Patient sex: F
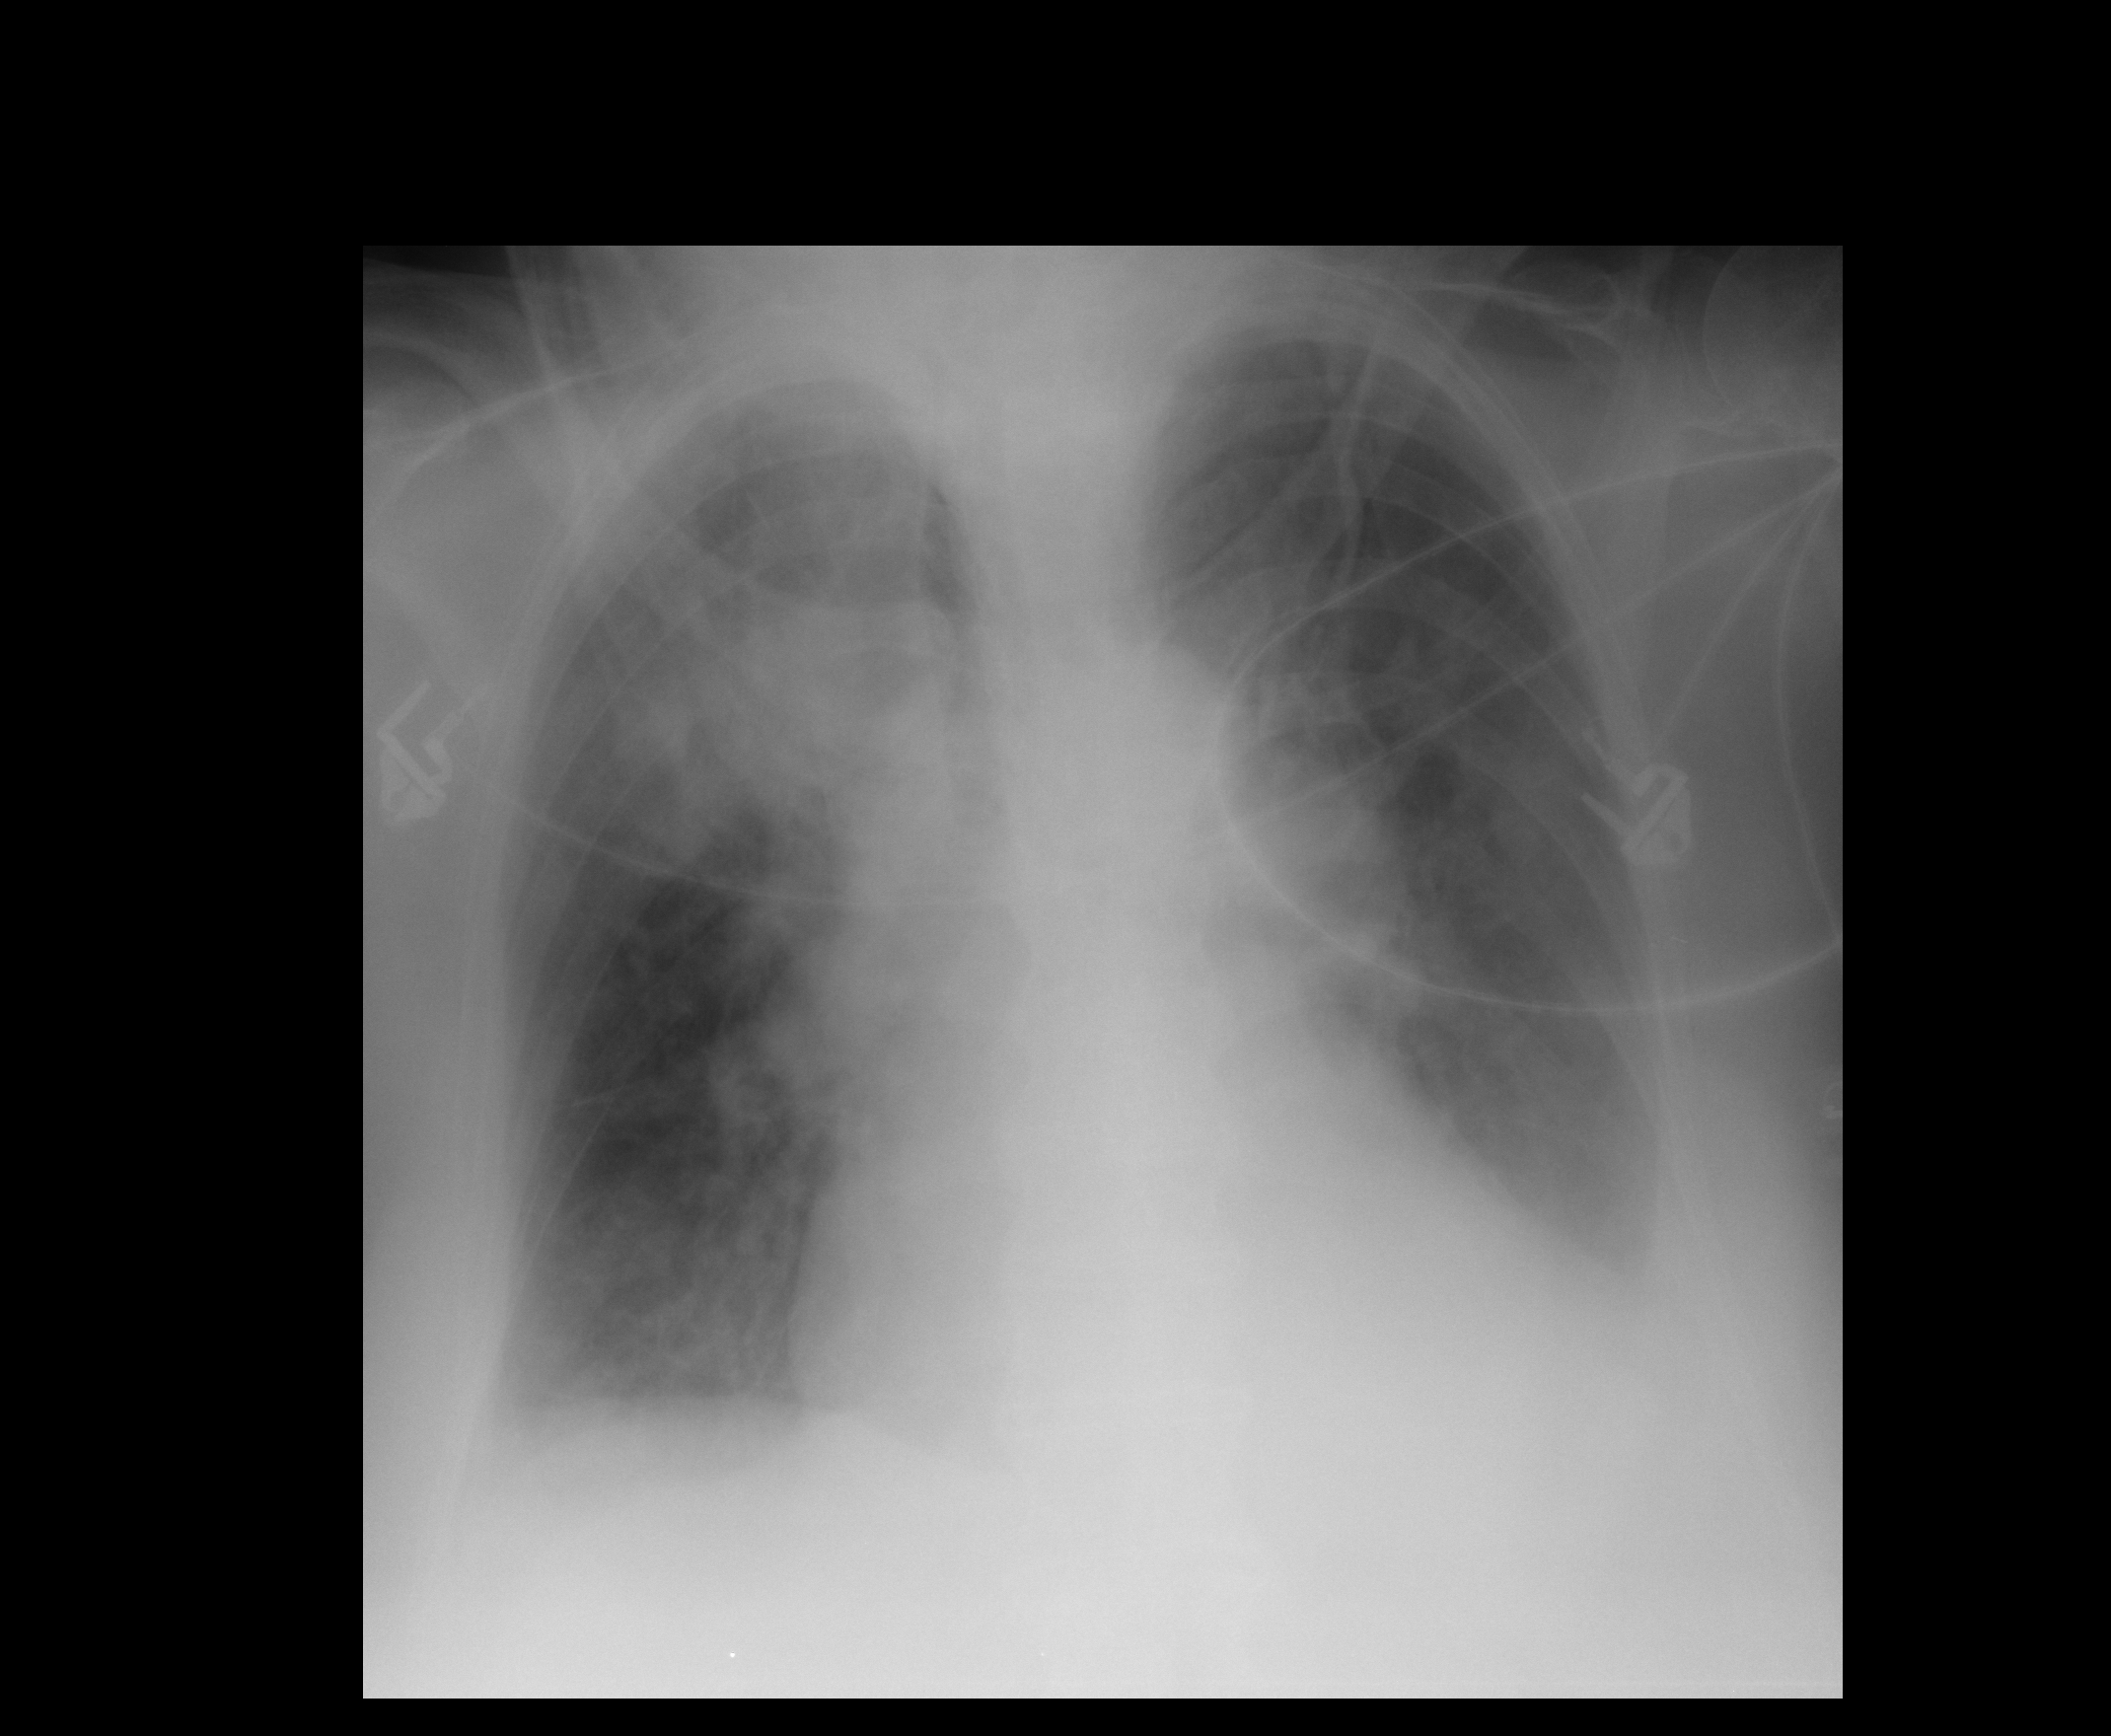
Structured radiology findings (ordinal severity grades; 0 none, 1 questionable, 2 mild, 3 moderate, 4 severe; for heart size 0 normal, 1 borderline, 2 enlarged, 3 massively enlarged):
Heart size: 2
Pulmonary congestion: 0
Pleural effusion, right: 2
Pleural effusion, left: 2
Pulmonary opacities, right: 4
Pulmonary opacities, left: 2
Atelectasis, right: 3
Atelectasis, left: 2